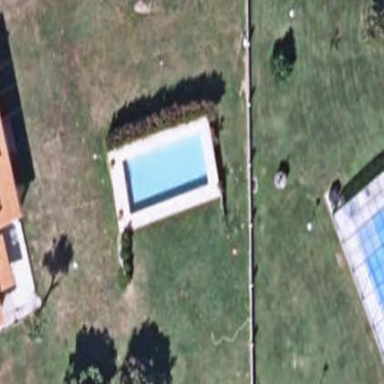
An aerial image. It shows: Swimming pool located in leisure land.